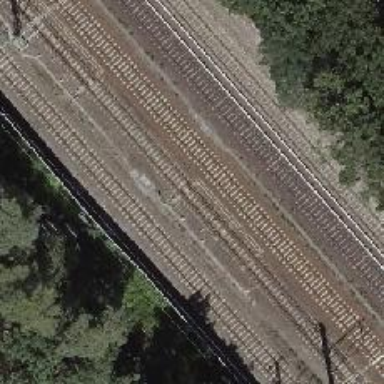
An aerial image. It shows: Railway with electrified contact lines.